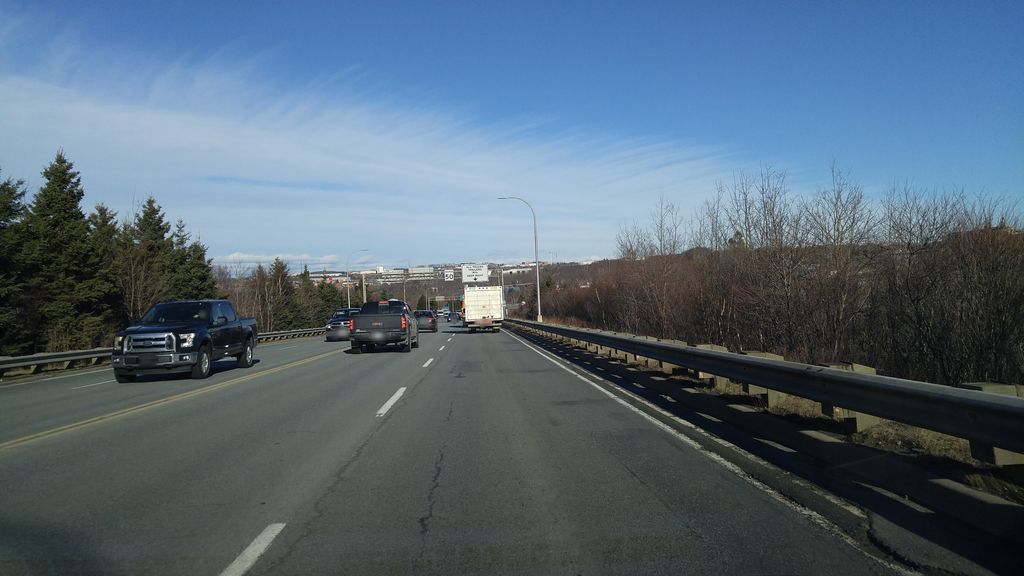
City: halifax